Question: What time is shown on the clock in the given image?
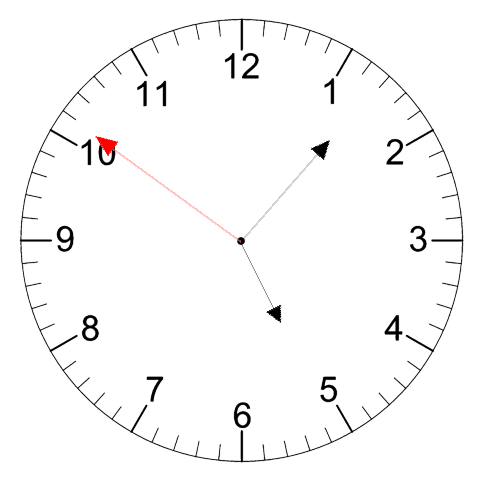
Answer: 05:06:51